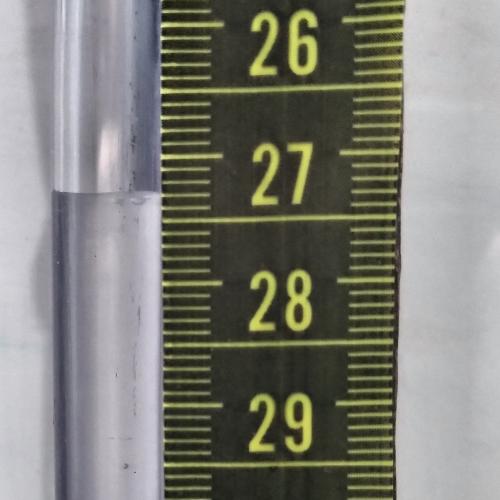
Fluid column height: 27.3 cm